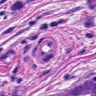
Metastatic tissue present: yes